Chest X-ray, AP view. Patient: 53 years old, sex F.
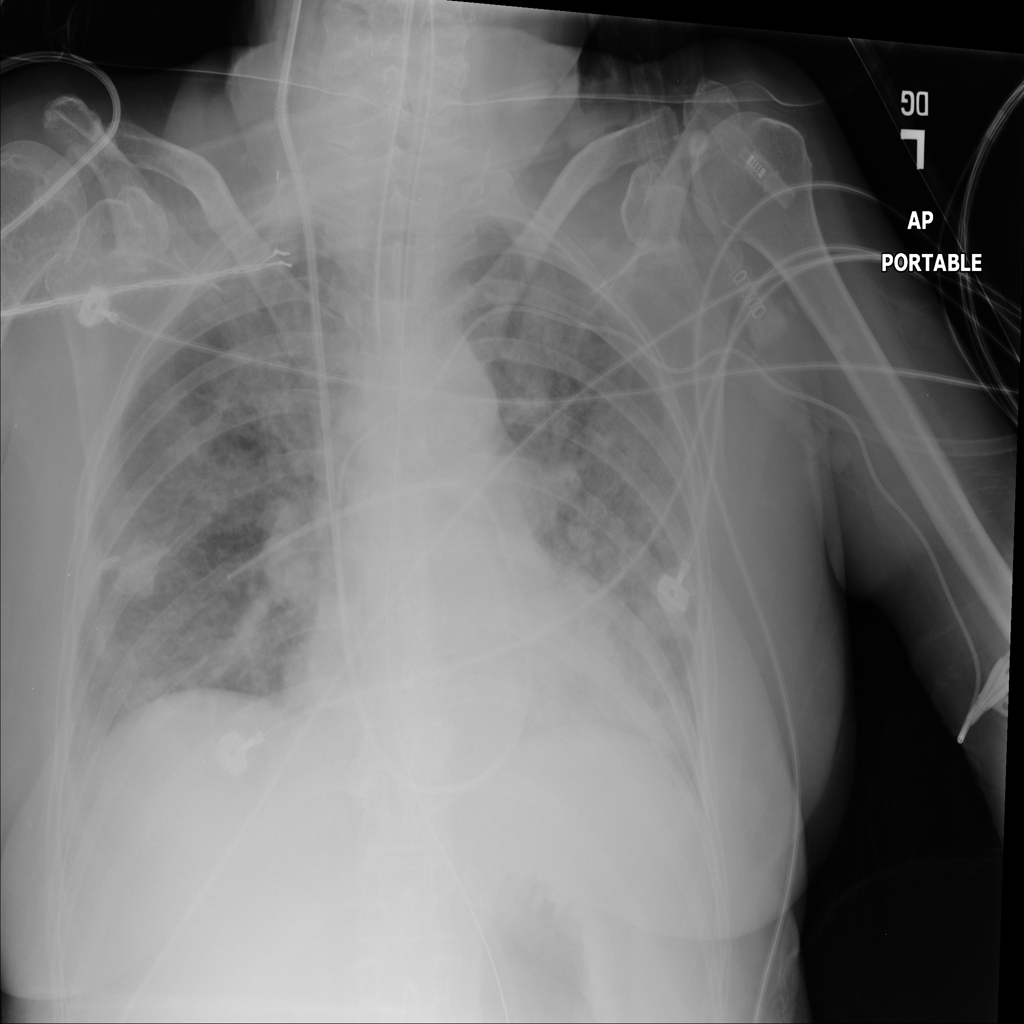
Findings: Infiltration